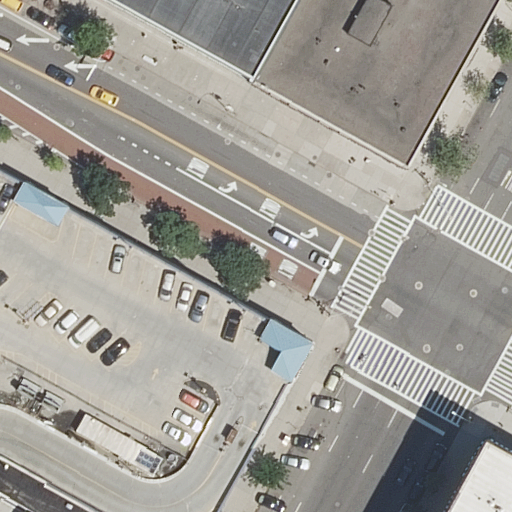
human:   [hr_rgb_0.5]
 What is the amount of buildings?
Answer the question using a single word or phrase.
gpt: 5

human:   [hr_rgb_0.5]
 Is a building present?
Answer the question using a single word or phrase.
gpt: yes

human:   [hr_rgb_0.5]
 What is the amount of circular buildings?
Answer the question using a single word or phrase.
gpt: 0

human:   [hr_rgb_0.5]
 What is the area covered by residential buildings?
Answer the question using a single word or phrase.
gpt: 1303m2

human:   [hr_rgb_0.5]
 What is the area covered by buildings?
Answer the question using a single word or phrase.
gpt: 1462m2

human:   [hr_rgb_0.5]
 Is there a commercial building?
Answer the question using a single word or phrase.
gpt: no

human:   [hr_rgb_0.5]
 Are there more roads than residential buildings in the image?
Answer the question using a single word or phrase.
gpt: yes

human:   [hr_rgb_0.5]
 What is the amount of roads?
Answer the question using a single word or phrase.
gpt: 11

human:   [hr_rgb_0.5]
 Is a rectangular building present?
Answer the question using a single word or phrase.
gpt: yes

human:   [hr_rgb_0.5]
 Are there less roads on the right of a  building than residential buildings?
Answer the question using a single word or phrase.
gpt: no

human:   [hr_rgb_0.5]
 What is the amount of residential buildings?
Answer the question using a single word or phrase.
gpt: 4

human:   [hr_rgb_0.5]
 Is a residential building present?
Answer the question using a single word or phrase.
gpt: yes

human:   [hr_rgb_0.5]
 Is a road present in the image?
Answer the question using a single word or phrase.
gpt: yes

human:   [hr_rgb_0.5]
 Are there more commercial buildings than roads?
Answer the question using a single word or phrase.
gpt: no

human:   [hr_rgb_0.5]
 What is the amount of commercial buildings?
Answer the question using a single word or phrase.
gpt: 0

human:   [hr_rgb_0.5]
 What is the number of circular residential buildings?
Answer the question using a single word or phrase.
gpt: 0

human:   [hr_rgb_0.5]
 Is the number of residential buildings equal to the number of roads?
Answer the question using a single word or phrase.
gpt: no

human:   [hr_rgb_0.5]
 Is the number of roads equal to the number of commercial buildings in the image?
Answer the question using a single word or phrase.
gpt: no

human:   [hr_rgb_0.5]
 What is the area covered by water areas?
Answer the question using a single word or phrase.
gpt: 0m2

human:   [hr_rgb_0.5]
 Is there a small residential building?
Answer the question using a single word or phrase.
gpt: yes

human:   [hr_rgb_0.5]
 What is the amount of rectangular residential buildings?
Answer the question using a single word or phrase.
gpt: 2

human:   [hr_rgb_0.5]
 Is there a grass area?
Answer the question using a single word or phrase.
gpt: no

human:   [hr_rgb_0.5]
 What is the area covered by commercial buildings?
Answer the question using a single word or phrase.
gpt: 0m2

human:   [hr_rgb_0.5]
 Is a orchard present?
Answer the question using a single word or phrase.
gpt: no

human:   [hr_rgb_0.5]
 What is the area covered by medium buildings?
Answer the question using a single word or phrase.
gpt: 626m2

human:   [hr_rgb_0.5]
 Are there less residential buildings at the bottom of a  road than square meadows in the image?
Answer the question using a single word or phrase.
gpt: no

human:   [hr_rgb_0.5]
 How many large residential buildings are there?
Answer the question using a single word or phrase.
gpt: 1

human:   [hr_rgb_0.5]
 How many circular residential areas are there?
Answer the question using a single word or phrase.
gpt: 0

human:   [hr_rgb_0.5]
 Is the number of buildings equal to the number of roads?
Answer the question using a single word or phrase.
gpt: no

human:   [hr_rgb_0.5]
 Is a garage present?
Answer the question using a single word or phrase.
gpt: no

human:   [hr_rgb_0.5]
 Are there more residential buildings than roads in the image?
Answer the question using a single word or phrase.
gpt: no

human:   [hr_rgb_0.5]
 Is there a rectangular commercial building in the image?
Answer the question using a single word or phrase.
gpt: no

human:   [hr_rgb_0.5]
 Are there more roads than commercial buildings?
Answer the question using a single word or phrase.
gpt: yes

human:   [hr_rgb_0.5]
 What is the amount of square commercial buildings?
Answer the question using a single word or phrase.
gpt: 0

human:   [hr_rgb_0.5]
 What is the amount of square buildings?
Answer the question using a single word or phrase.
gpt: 0

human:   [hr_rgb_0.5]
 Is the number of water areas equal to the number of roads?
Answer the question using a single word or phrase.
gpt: no

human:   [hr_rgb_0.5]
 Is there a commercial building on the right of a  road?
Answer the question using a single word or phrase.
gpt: no

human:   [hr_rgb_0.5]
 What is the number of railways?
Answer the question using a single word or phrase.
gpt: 0

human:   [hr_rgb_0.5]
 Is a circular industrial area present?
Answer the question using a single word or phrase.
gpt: no

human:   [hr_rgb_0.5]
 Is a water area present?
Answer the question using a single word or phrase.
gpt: no

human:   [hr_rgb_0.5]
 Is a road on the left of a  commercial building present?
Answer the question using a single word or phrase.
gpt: no

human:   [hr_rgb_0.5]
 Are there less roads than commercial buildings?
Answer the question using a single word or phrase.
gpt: no

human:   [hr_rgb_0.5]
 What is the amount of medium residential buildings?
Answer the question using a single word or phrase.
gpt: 2

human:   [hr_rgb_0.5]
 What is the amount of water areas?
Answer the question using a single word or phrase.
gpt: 0

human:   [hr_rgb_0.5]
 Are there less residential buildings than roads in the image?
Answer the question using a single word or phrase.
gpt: yes

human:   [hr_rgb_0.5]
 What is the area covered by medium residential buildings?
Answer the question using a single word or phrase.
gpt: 467m2

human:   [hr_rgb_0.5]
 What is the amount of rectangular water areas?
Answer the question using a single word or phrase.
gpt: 0

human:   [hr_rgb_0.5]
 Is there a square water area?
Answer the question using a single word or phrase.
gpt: no

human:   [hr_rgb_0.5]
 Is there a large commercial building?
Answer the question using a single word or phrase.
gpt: no

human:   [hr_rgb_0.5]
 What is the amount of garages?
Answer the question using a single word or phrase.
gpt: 0

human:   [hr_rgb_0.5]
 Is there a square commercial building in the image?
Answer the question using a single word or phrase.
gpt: no

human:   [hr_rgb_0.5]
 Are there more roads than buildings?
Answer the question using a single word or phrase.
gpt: yes

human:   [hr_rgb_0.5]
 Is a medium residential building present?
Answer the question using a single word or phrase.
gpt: yes

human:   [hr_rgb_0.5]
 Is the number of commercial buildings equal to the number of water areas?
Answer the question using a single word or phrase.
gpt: yes

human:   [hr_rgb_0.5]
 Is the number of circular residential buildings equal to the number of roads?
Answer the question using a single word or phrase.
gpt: no

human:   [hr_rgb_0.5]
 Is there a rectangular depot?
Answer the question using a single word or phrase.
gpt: no

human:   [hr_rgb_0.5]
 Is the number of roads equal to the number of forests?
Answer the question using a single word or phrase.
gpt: no

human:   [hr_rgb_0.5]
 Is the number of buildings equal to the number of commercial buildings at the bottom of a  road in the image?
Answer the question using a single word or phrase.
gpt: no

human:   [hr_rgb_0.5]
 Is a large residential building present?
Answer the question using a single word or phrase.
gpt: yes

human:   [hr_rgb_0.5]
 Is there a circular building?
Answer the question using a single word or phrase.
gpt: no

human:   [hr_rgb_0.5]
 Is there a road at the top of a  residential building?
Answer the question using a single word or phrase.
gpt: yes

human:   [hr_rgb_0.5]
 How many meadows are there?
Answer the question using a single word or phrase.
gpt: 0

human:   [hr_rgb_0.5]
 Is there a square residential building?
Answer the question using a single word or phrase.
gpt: no

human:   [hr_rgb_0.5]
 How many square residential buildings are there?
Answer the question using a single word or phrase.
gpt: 0